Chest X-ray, PA view. Patient: 48 years old, sex F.
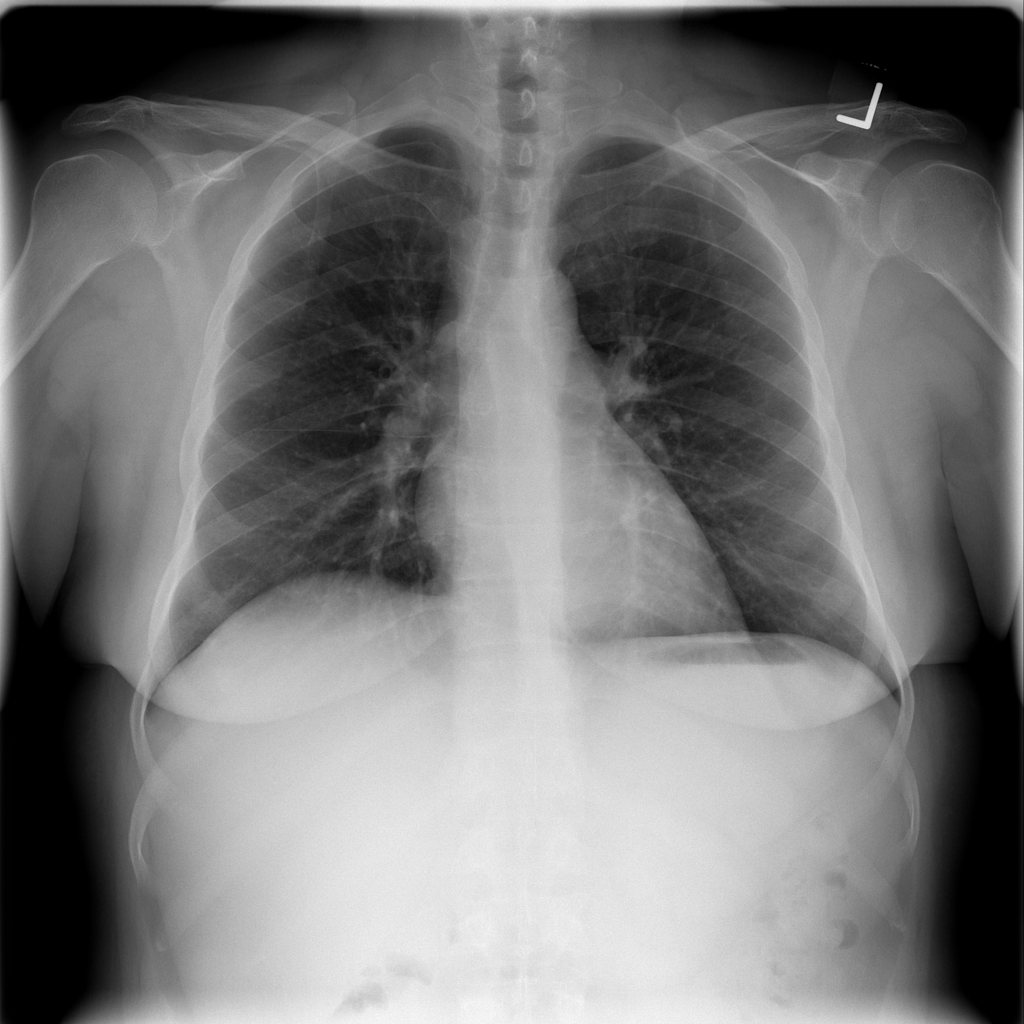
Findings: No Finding